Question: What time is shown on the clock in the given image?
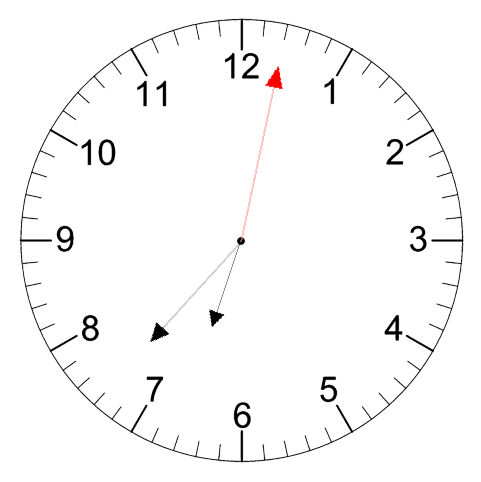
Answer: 06:37:02